Question: This is the <URL> I've been working on for a proof of concept.
What I am trying to achieve is when buttons are clicked from the bottom container
I want to indicate the clicked button's text value below top menu navigation like a breadcrumb path to make user aware which buttons are clicked.
For the moment I cannot find jQuery functions that can branch and filter those clicked by id or class so I can append those clicked text value into the correct position below top menu navigation.
Another challenging part for me is to stack all button values that are clicked
rather than only displaying one button value at a time in case users click multiple buttons.
This is to give a user friendly indication of the full path of a page they are on a production site.
According to jQuery documentation there are functions like 'append()' 'push()' but I guess their usage aren't exactly what I am trying to accomplish.

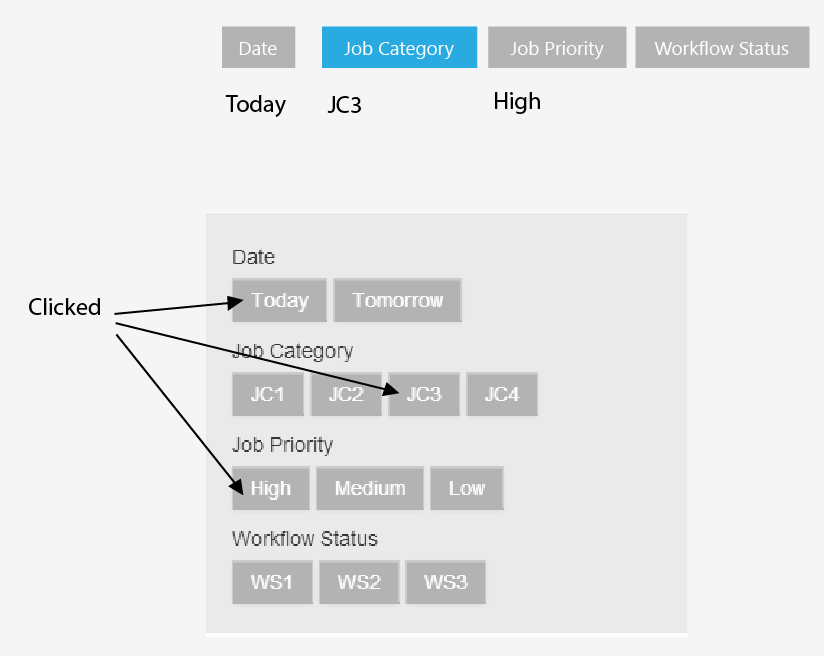
Answer: What you want to do is attach some sort of identifying attribute to the buttons that will allow you to determine what the target is. The methodology I choose was to add custom data attributes with the appropriate target IDs as the value. Then, inside the click event handler, I passed the custom data attribute value as the new jquery selector to select the right DOM element we want to append the text to.
<URL>
The important code:
'''
//An example button with the custom data attribute with a target as its value
<button class="btn" data-target="forDate">Today</button>
//The modified click event
$("button").click(function () {
var text = $(this).text();
var target = '#' + $(this).data().target;
$(target).html(text);
});
'''
## EDIT
If you want to stack the button values as they are clicked, you can do so <URL>.